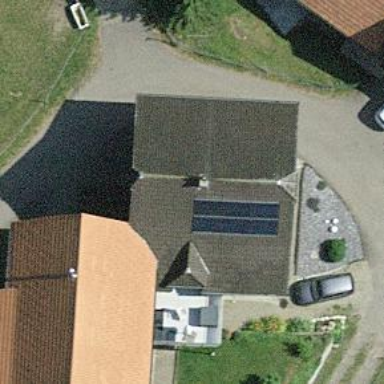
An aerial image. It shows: Solar power generator using photovoltaic method with solar photovoltaic panel types.